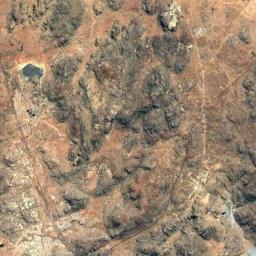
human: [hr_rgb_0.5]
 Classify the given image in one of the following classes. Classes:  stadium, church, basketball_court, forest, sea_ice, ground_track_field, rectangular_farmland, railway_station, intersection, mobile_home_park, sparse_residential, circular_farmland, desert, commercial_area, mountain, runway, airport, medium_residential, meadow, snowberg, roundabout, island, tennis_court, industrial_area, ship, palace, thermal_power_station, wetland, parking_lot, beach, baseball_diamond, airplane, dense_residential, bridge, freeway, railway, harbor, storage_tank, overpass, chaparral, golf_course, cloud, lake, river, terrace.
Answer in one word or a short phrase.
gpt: mountain